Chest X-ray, PA view. Patient: 58 years old, sex F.
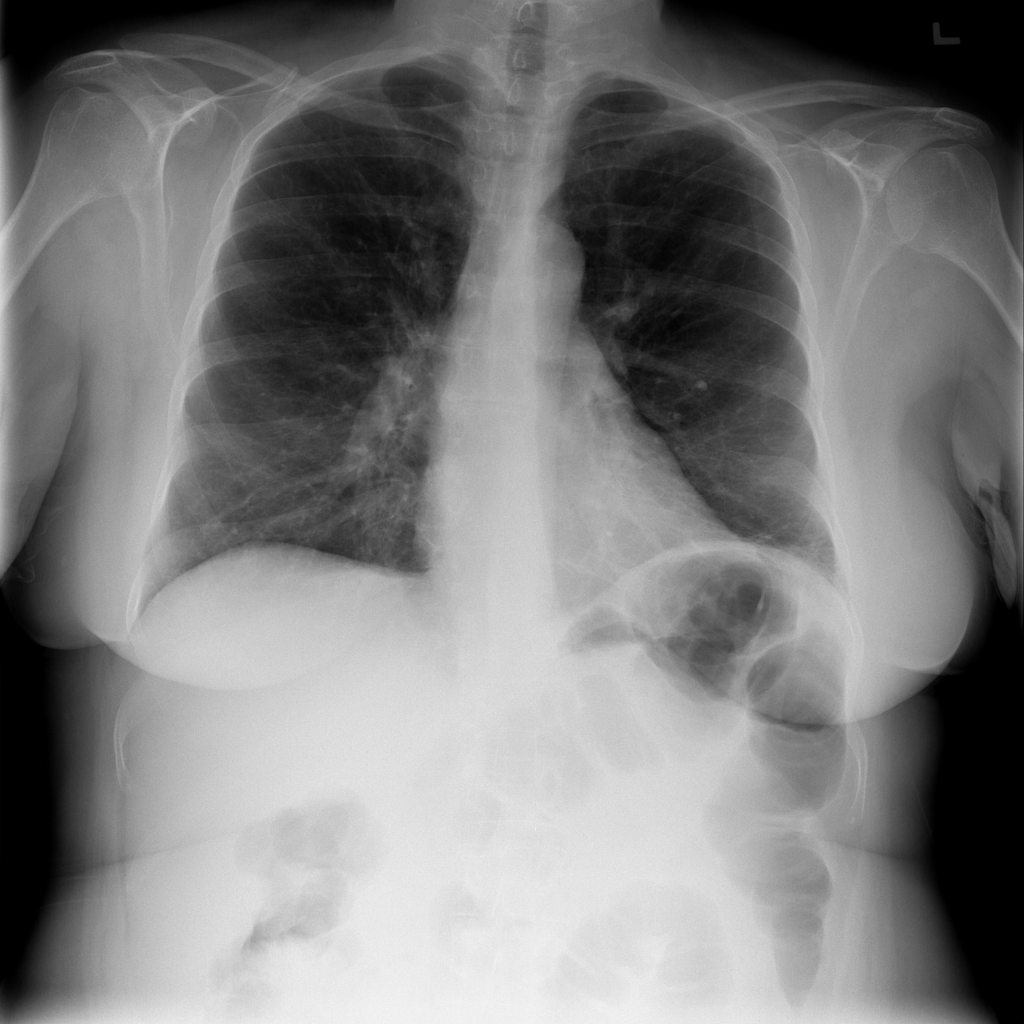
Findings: No Finding